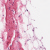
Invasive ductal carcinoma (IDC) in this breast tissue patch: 0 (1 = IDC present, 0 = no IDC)